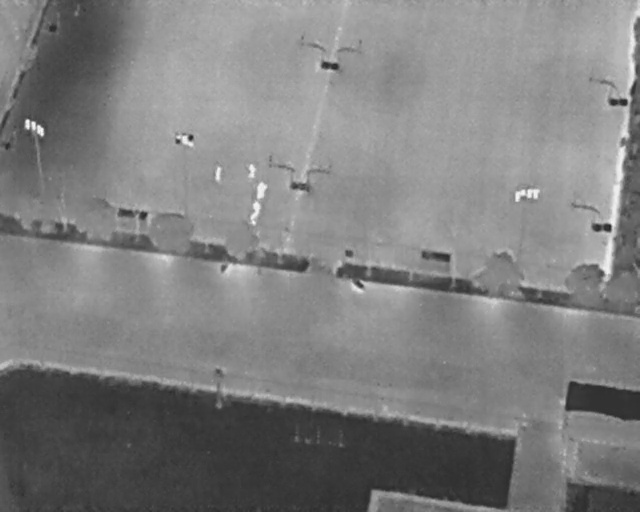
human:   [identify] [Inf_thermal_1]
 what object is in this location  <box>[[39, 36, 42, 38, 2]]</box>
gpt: <ref>1 medium person at the center</ref>